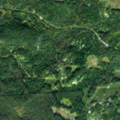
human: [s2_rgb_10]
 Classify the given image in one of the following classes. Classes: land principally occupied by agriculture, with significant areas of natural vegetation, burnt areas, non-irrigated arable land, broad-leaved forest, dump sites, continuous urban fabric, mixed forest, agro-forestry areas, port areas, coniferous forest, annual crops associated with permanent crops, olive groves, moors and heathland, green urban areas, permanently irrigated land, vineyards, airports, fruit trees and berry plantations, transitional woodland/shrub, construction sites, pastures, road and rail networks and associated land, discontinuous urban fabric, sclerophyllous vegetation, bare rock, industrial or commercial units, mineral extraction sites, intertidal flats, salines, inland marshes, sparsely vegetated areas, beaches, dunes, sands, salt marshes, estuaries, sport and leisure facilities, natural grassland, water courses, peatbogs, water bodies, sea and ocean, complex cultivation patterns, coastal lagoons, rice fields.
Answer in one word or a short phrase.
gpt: coniferous forest, transitional woodland/shrub